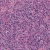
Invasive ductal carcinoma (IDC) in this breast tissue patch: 1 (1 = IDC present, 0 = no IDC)